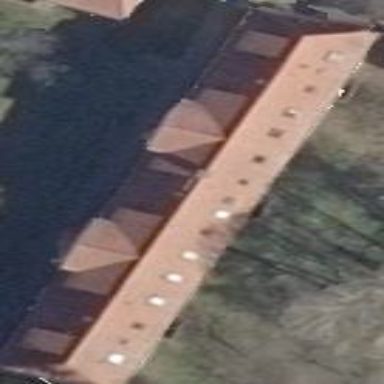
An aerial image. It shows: Apartment building with hipped roof.